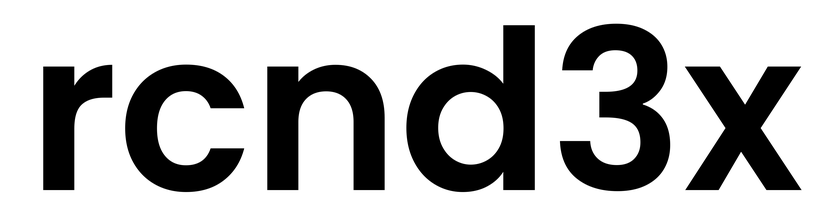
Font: Poppins-SemiBold